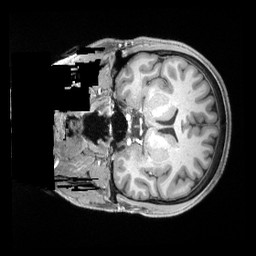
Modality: T1w
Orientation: coronal
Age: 30
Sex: male
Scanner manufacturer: siemens
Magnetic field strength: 3 T
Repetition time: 2.4 s
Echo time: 0.00228 s